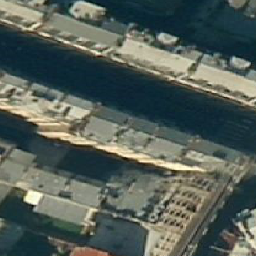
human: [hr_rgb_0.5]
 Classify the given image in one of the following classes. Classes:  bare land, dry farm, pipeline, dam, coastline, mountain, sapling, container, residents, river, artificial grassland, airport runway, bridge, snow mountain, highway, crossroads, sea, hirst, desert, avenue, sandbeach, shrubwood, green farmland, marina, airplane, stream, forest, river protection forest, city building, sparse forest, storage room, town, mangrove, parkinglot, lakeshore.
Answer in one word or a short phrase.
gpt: city building